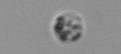
Label: Amoeba